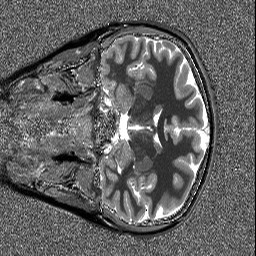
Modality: T1map
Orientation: coronal
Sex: female